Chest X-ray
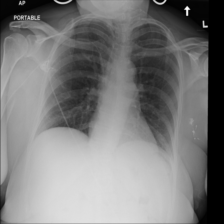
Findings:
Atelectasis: negative
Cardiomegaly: negative
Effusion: negative
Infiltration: negative
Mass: negative
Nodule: negative
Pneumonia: negative
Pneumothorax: negative
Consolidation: negative
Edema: negative
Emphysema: negative
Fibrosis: negative
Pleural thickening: negative
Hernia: negative